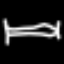
Label: bed